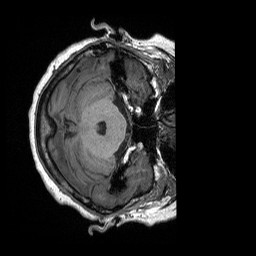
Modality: T1w
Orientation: axial
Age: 61
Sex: female
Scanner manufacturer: siemens
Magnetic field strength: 3 T
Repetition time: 2.4 s
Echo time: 0.00226 s